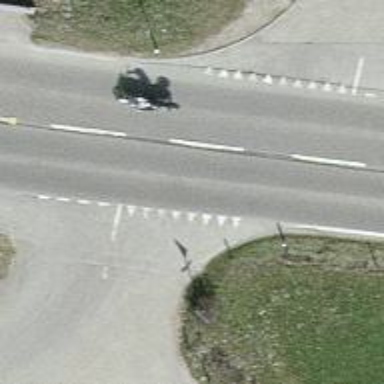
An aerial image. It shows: Secondary road crossing bridge.